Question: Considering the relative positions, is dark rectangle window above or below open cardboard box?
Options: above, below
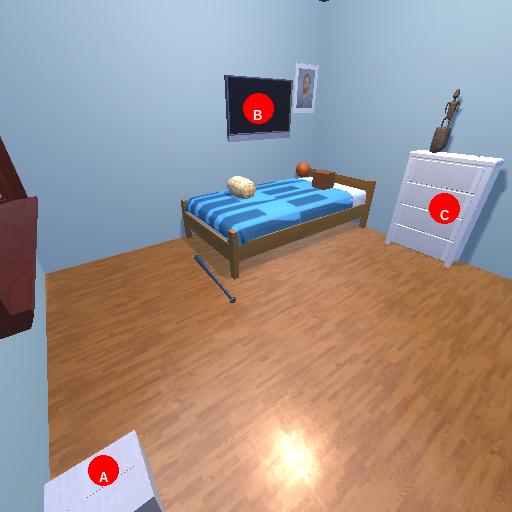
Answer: above